Interaction volume radius: 5 \u00c5
Interaction volume height: 10 \u00c5
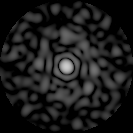
Disorder parameter: 0.8582